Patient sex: M
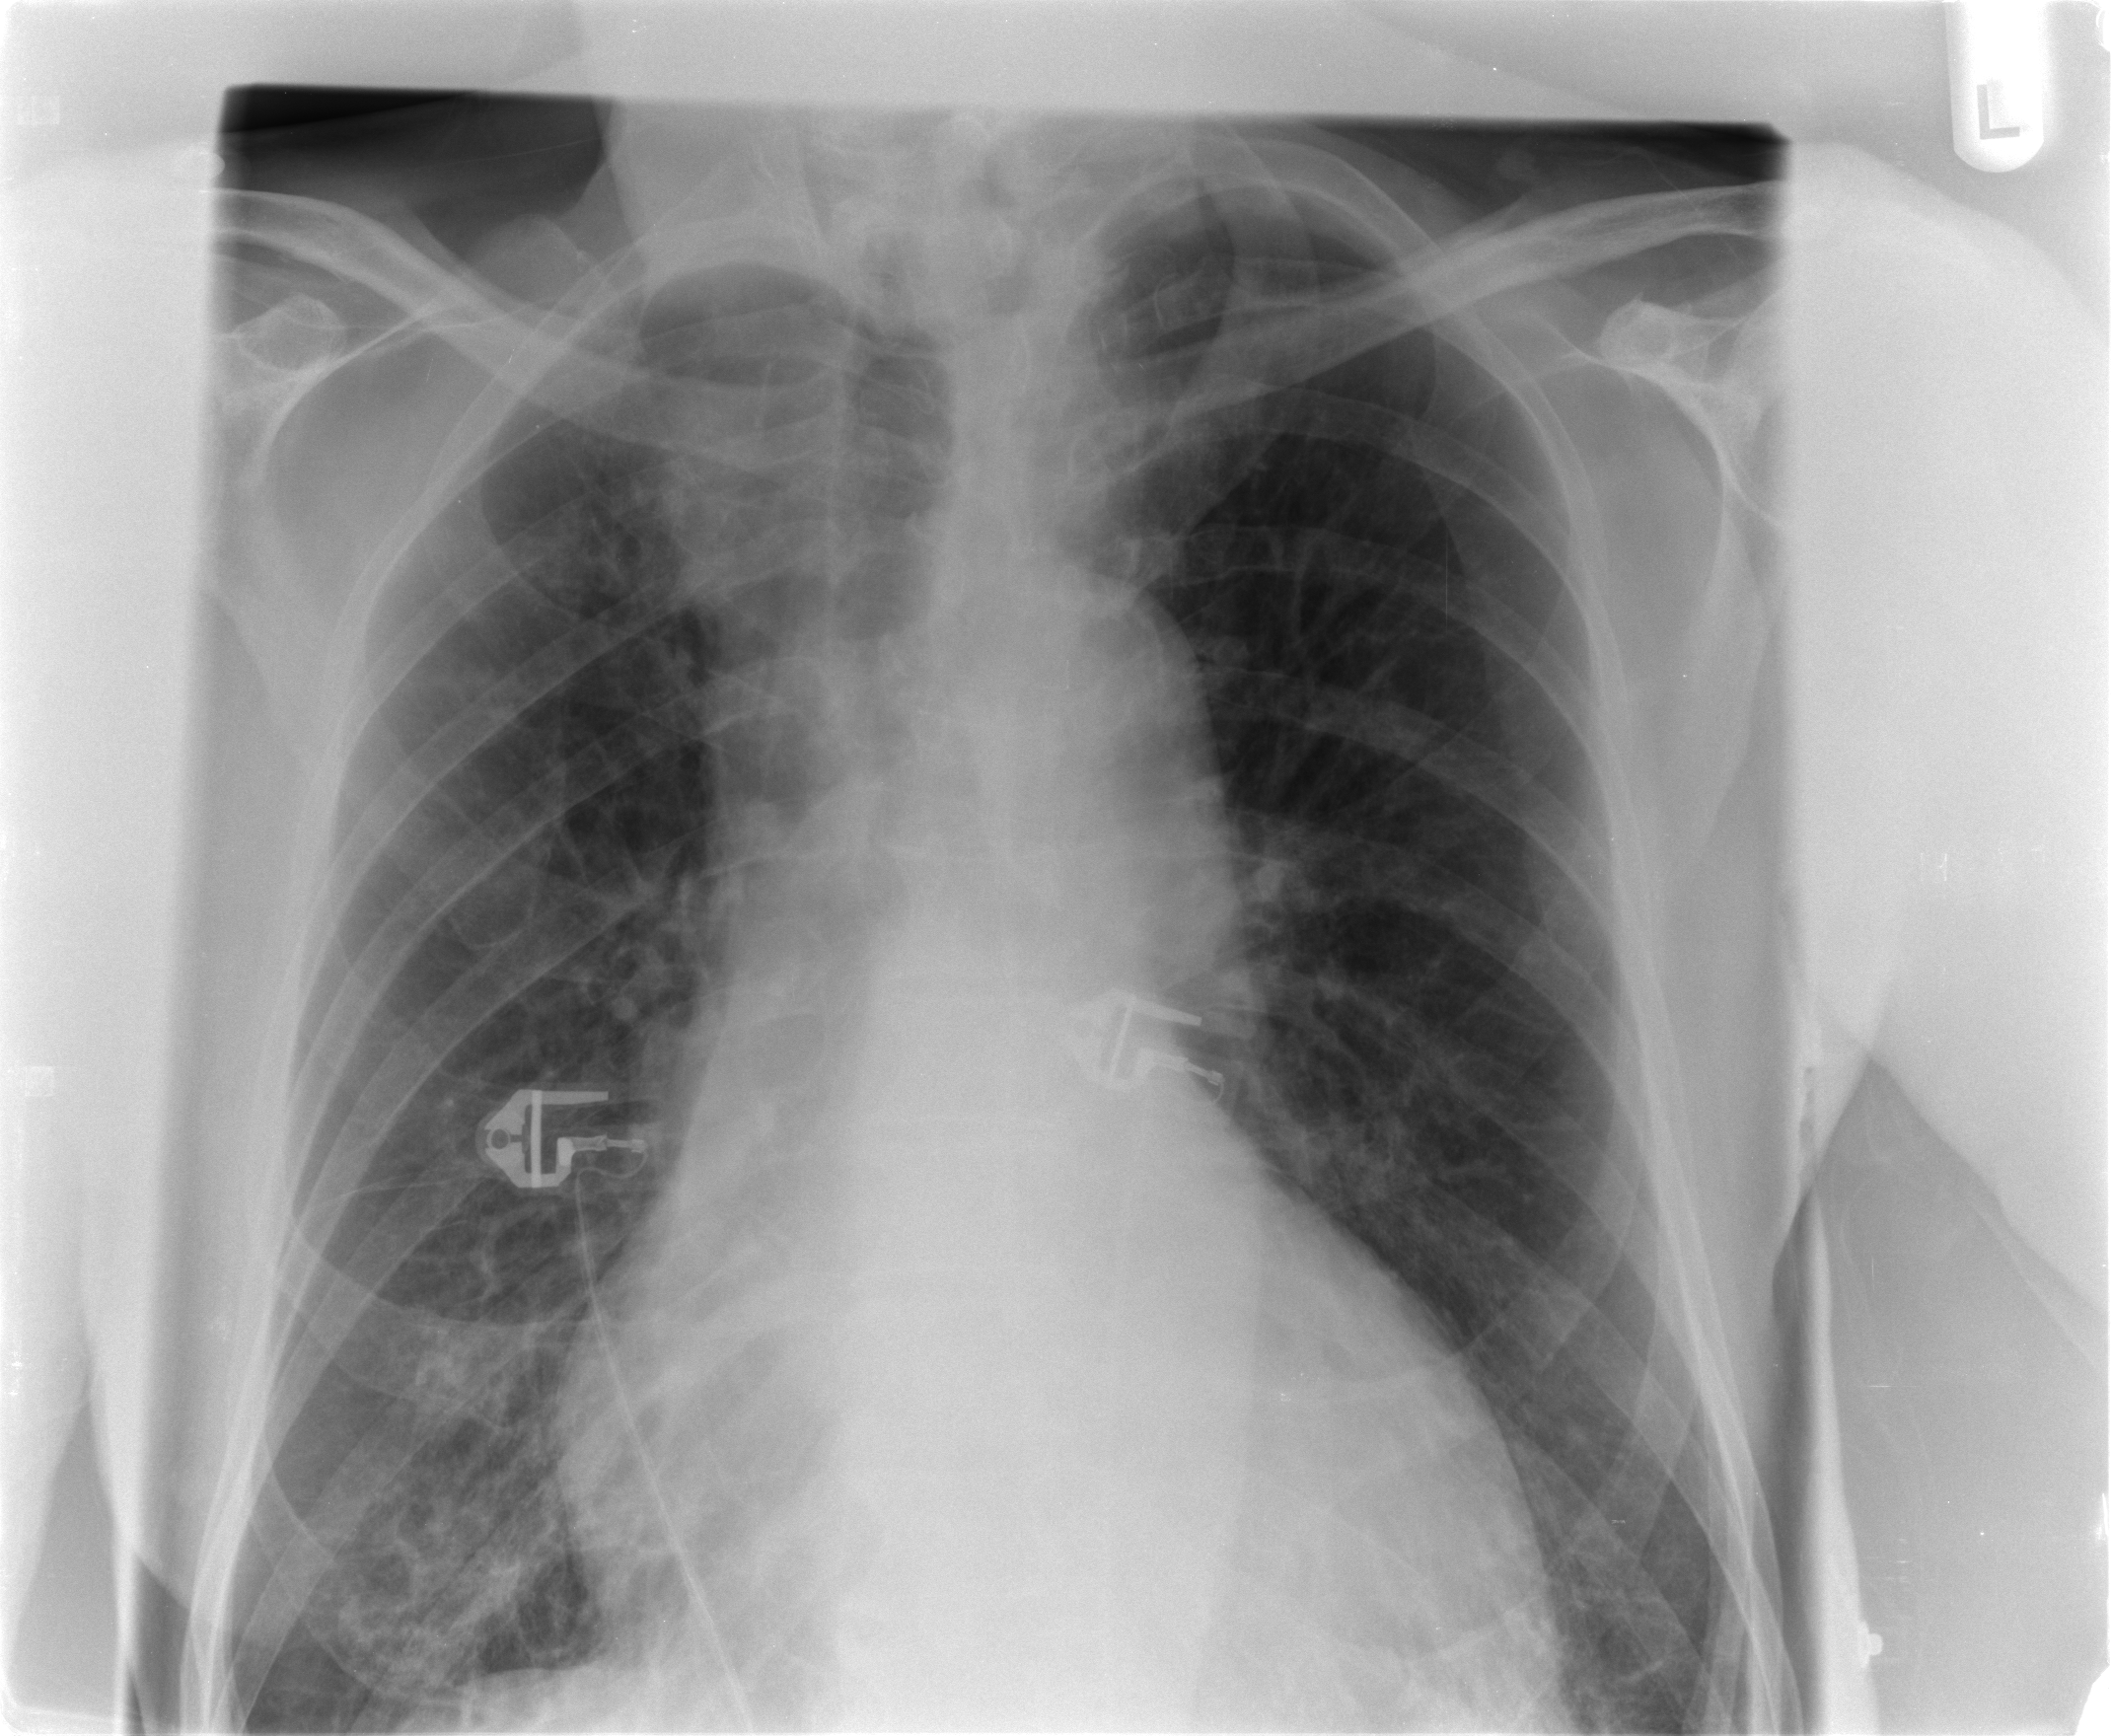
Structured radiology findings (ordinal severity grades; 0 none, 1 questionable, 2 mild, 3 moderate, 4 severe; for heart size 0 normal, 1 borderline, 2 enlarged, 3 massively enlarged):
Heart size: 2
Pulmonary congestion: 0
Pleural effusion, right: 0
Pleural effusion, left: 0
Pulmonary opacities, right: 0
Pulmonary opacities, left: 0
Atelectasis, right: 2
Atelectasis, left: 0